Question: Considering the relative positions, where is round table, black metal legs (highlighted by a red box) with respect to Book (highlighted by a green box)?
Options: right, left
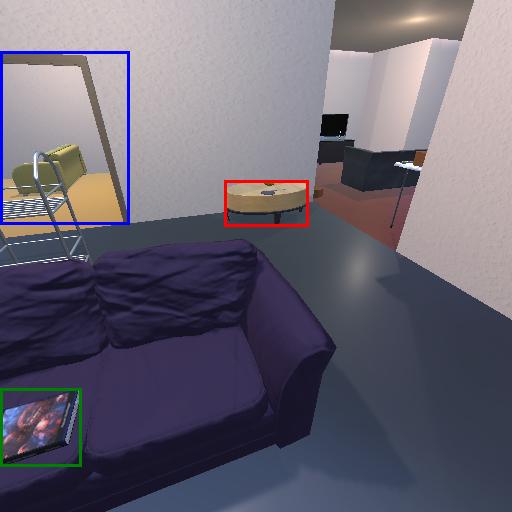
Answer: right